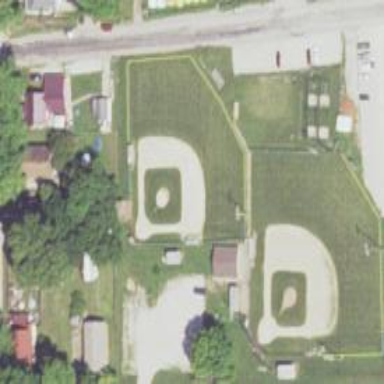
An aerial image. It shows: Softball pitch for leisure land activities.